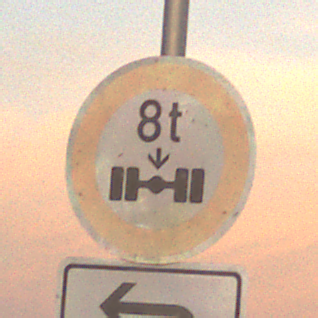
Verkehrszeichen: TatsaechlicheAchslast
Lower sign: RichtungsangabeDurchPfeile2
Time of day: SunriseSunset
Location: Outdoor (Nature)
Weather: PartlyCloudy
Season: NotSpecified
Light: Natural